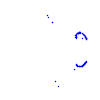
Particle: proton